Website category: jobs
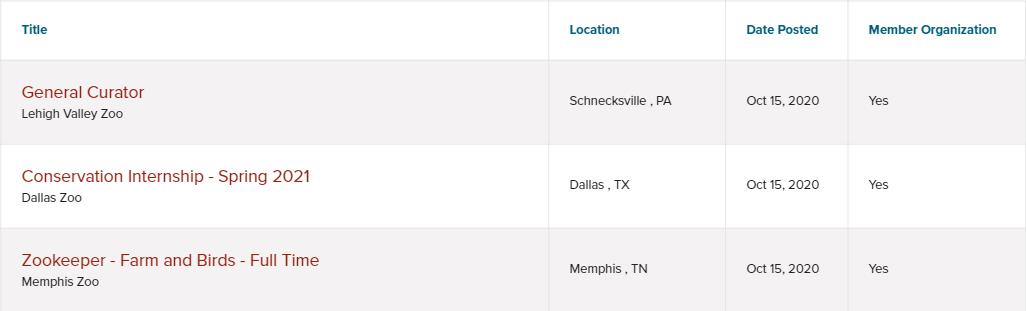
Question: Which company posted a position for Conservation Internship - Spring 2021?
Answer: Dallas Zoo

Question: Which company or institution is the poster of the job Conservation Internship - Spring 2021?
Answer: Dallas Zoo

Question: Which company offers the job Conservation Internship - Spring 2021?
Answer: Dallas Zoo

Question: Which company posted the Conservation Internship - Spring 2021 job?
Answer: Dallas Zoo

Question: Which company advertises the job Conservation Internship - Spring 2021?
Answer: Dallas Zoo

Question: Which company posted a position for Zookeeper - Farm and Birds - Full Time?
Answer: Memphis Zoo

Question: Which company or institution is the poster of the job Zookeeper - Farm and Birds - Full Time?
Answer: Memphis Zoo

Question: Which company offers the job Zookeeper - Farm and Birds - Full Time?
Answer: Memphis Zoo

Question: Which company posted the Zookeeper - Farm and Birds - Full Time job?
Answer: Memphis Zoo

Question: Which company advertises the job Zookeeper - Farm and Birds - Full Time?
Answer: Memphis Zoo

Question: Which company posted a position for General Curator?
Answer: Lehigh Valley Zoo

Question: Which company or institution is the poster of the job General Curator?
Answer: Lehigh Valley Zoo

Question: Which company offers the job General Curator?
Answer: Lehigh Valley Zoo

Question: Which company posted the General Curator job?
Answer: Lehigh Valley Zoo

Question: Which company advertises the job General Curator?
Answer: Lehigh Valley Zoo

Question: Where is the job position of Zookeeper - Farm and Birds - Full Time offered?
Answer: Memphis , TN

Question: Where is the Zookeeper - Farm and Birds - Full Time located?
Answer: Memphis , TN

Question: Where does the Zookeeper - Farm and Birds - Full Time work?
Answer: Memphis , TN

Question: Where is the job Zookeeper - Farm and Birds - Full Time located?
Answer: Memphis , TN

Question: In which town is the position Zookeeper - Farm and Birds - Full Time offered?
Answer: Memphis , TN

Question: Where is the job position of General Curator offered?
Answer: Schnecksville , PA

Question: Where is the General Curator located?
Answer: Schnecksville , PA

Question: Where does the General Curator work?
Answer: Schnecksville , PA

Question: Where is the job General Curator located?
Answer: Schnecksville , PA

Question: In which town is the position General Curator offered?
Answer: Schnecksville , PA

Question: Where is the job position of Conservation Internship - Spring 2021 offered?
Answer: Dallas , TX

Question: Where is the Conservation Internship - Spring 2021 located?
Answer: Dallas , TX

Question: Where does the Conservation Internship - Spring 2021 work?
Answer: Dallas , TX

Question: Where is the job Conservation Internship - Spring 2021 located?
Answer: Dallas , TX

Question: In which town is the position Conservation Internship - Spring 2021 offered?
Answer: Dallas , TX

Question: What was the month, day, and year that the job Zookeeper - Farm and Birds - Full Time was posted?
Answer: Oct 15, 2020

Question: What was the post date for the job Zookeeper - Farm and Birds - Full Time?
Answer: Oct 15, 2020

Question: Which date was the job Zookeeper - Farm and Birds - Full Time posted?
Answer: Oct 15, 2020

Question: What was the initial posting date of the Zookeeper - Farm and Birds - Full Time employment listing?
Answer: Oct 15, 2020

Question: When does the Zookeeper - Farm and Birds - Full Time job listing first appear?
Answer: Oct 15, 2020

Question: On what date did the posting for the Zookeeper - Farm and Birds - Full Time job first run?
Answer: Oct 15, 2020

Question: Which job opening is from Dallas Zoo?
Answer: Conservation Internship - Spring 2021

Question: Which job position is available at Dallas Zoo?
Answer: Conservation Internship - Spring 2021

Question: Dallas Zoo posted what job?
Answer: Conservation Internship - Spring 2021

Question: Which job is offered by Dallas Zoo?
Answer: Conservation Internship - Spring 2021

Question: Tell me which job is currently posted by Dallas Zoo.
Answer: Conservation Internship - Spring 2021

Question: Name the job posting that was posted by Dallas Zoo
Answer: Conservation Internship - Spring 2021

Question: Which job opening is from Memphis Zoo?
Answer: Zookeeper - Farm and Birds - Full Time

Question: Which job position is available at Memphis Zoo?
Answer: Zookeeper - Farm and Birds - Full Time

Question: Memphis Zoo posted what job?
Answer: Zookeeper - Farm and Birds - Full Time

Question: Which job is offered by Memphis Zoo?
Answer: Zookeeper - Farm and Birds - Full Time

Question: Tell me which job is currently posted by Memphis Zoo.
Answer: Zookeeper - Farm and Birds - Full Time

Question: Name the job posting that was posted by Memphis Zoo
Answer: Zookeeper - Farm and Birds - Full Time

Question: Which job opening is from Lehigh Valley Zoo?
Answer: General Curator

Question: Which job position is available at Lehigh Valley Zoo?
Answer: General Curator

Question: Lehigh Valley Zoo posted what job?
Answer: General Curator

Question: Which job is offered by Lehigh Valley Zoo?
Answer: General Curator

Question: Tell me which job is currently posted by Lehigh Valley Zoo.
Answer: General Curator

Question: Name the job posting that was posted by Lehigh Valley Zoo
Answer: General Curator

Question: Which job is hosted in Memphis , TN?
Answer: Zookeeper - Farm and Birds - Full Time

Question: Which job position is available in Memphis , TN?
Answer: Zookeeper - Farm and Birds - Full Time

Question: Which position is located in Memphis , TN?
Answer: Zookeeper - Farm and Birds - Full Time

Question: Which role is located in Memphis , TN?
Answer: Zookeeper - Farm and Birds - Full Time

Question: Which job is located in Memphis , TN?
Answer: Zookeeper - Farm and Birds - Full Time

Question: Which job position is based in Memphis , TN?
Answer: Zookeeper - Farm and Birds - Full Time

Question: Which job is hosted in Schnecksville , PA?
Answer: General Curator

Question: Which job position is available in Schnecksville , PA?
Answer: General Curator

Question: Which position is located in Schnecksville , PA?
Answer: General Curator

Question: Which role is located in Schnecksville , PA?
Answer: General Curator